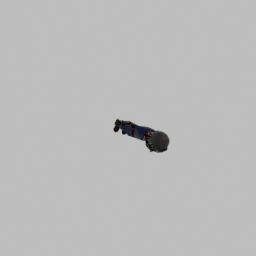
Label: people